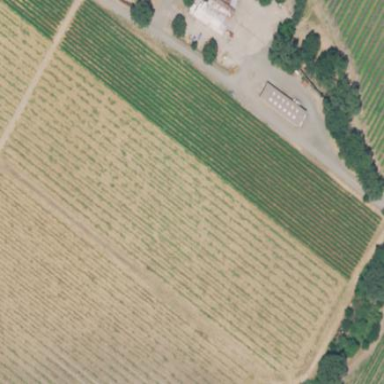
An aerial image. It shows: Vineyard growing grapes.